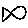
Label: fish